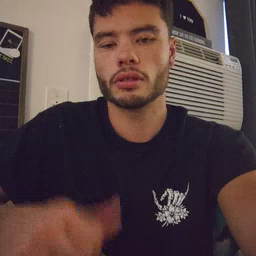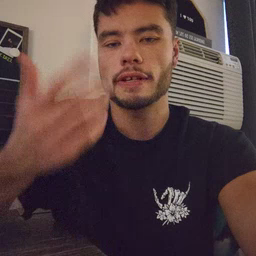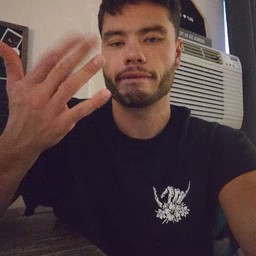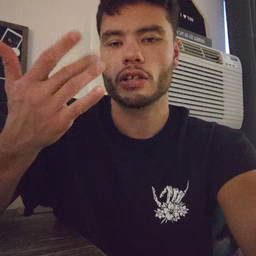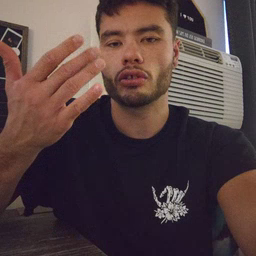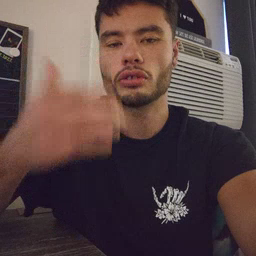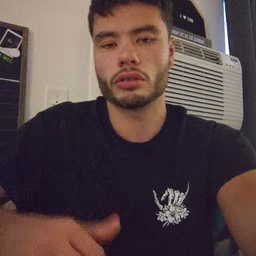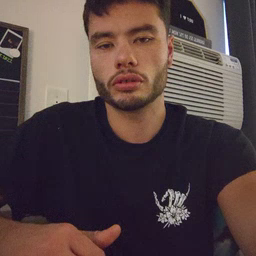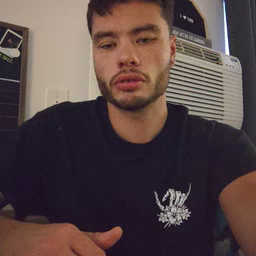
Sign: finger